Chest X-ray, AP view. Patient: 57 years old, sex M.
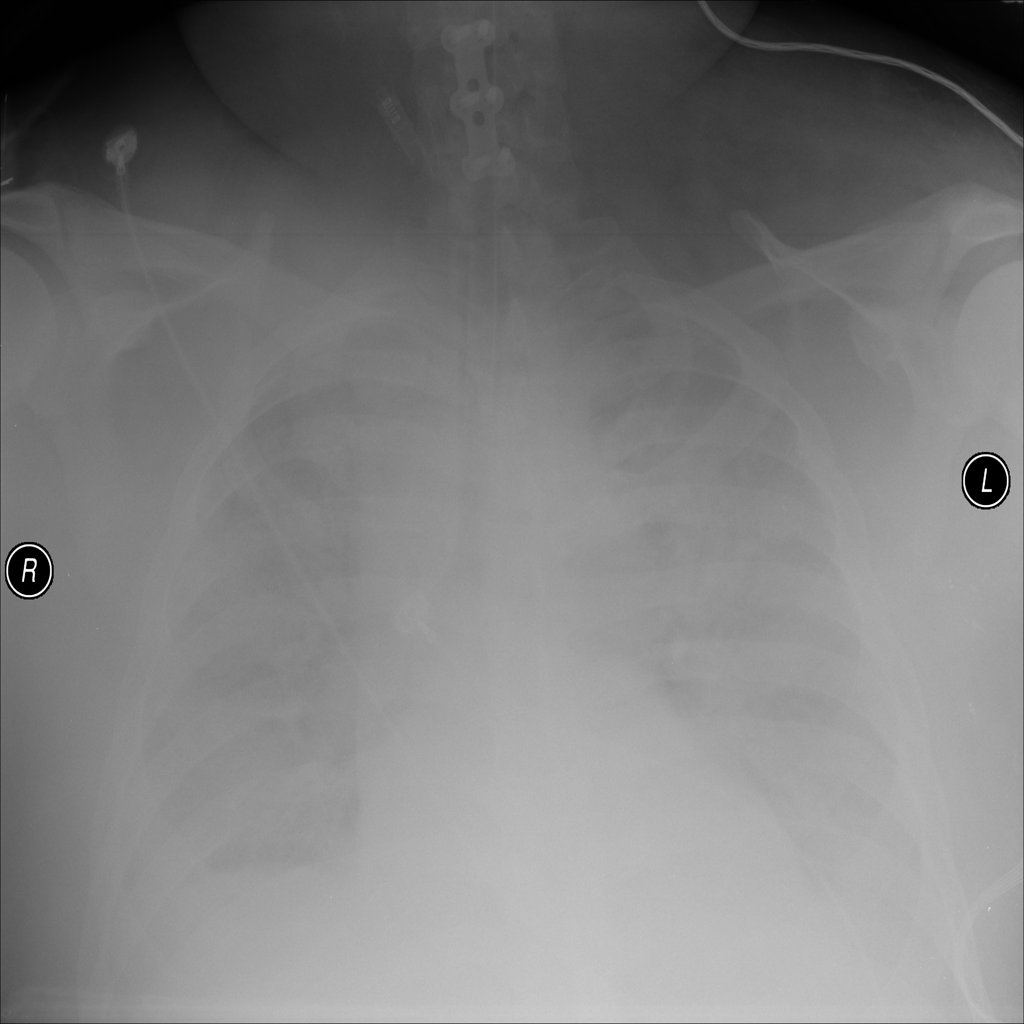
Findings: No Finding